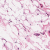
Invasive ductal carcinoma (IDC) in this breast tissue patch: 0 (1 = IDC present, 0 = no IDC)